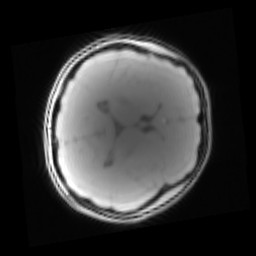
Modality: PDw
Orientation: axial
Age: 21
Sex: female
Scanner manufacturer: siemens
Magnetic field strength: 3 T
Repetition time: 0.25 s
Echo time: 0.00103 s